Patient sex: M
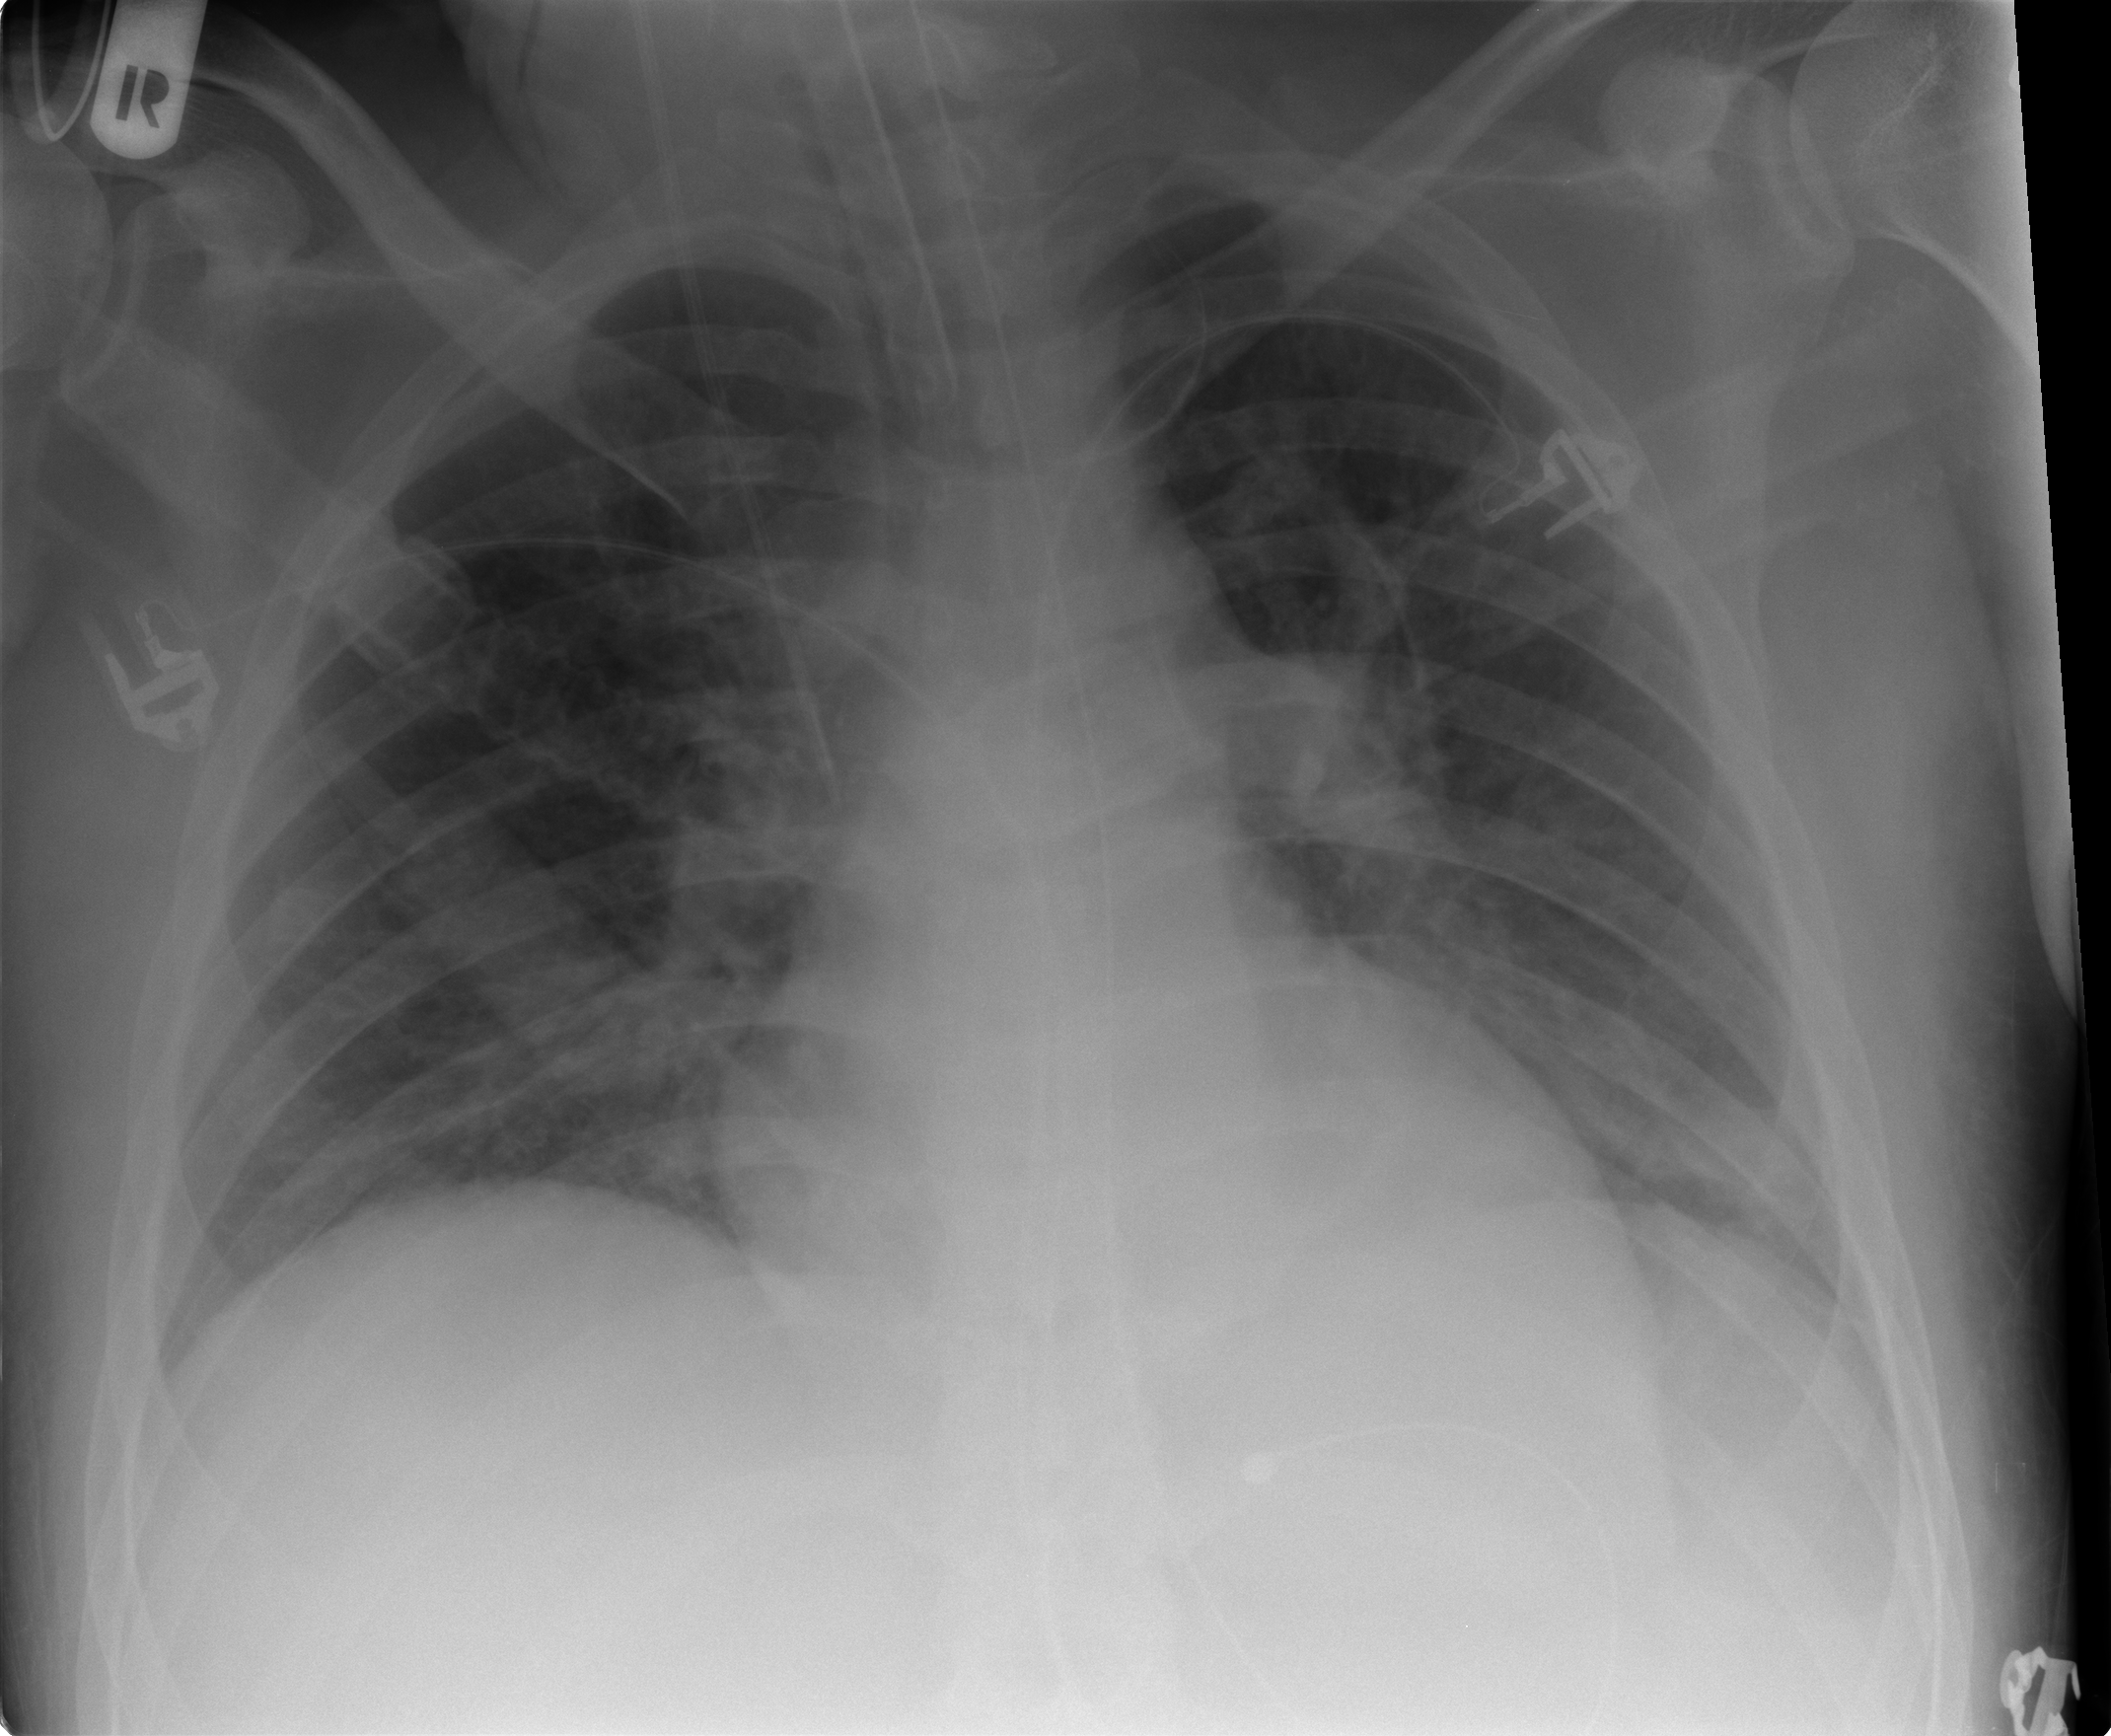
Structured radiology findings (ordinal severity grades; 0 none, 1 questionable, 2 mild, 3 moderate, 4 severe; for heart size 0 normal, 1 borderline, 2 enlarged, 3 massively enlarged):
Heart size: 0
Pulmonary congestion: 0
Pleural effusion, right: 0
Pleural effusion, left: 2
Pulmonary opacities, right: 0
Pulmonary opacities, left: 2
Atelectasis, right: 0
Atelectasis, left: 2